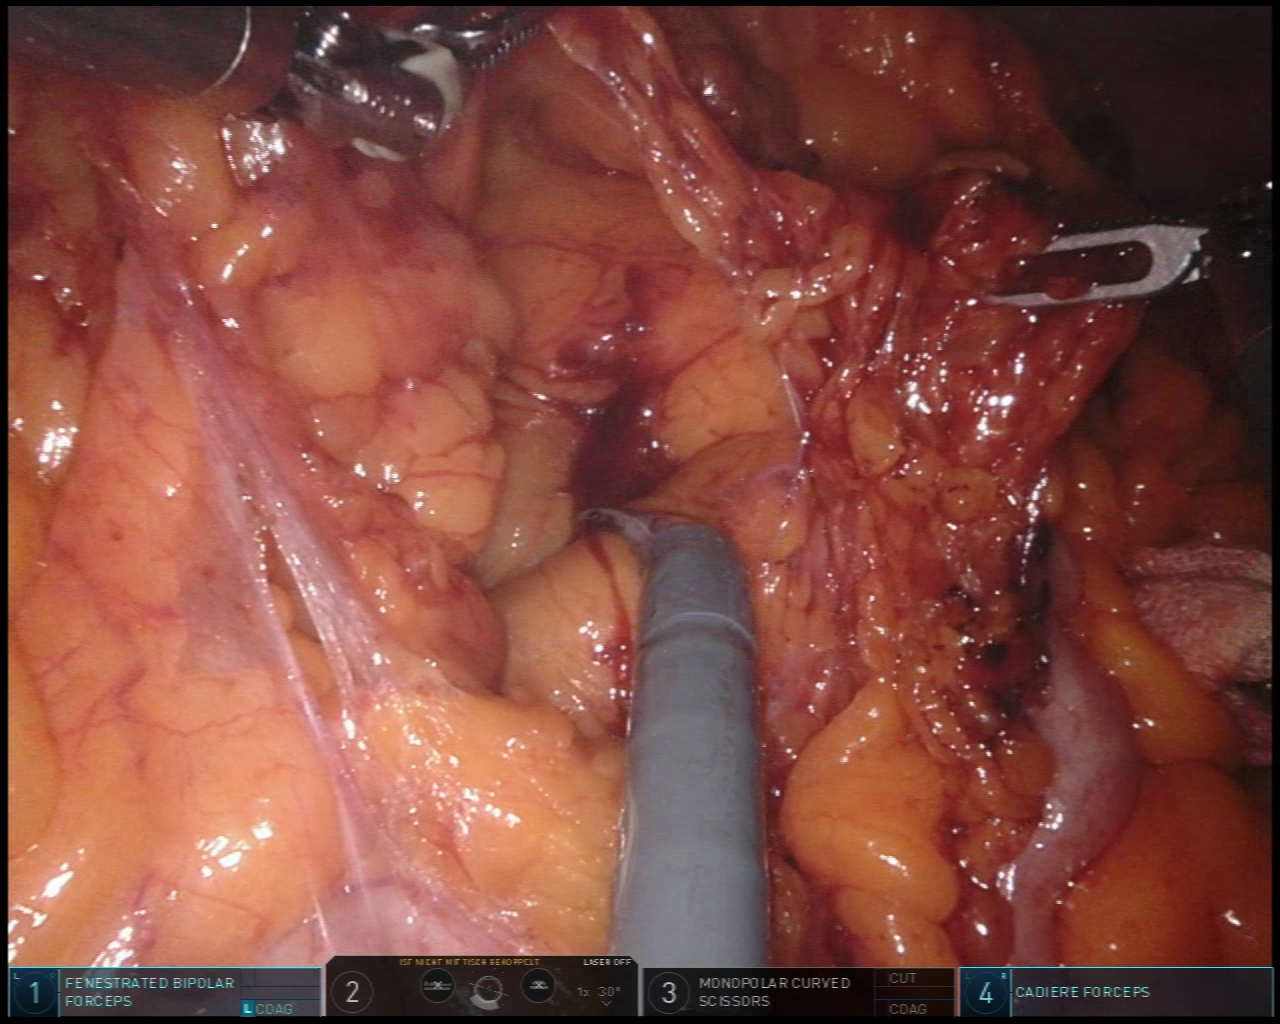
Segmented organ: colon
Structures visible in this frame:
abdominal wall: yes
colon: yes
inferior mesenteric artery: no
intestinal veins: no
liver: no
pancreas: no
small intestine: no
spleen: no
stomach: no
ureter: no
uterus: no
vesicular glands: no